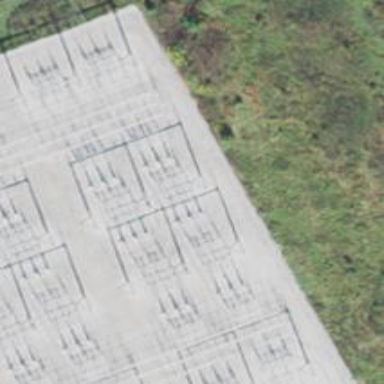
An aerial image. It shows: Switch used for power control.